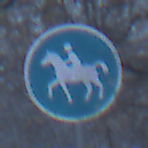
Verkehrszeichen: Reitweg
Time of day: Midday
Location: Outdoor (Nature)
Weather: Overcast
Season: Winter
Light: Natural